Question: I get a graphical glitch whenever I try to split my tileset into a TextureRegion[][] and drawing them. It works fine when I am using the default aspect ratio but when the window has to stretch, it seems to be accessing a line of pixels from the next tile in the tileset and drawing them. Here is a picture (The lines I am referring to are the 2 vertical brown lines in the water. They seem to be from another tile in my tileset):

The lines also move when I move the player. And when I run the game on my tablet, a similar effect happens except its the bottom layer of my player's feet that appear above its head.
I saw a similar problem in stackoverflow (<URL> but the solution did not work for me. It said I should put a padding but that just makes the lines transparent and you see the background color.
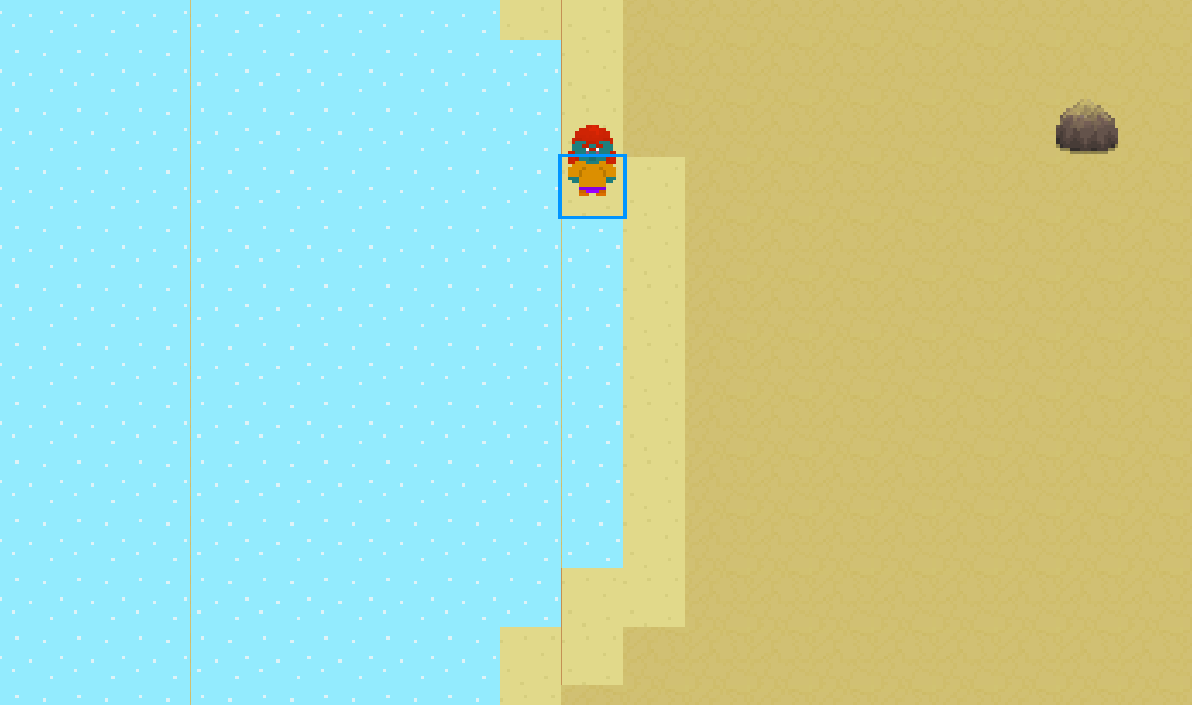
Answer: Here is the solution I found. Someone on stackoverflow asked a similar question and they got a working response. They made a tile bleeding fix method. Here is the post: <URL>
Credit to grimrader22. Thanks a lot!
Thanks everyone else who helped get me on the right track to getting the solution.